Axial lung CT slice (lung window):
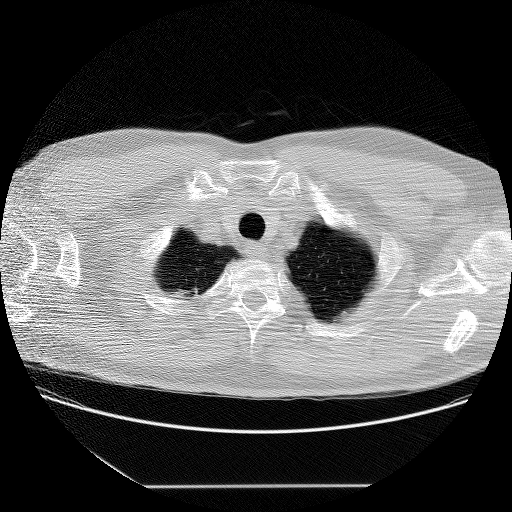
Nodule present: no